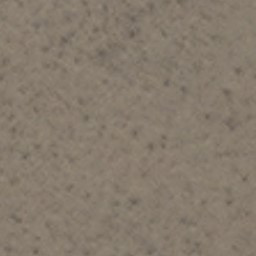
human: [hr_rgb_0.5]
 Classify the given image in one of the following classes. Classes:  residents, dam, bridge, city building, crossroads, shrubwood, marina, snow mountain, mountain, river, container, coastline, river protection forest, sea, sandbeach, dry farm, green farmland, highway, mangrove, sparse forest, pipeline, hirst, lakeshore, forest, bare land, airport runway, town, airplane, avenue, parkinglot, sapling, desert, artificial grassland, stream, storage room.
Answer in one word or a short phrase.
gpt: bare land